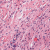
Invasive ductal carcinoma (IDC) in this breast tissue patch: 0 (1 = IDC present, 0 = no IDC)